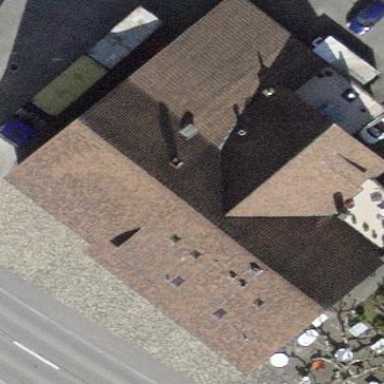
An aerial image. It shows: Restaurant in building.